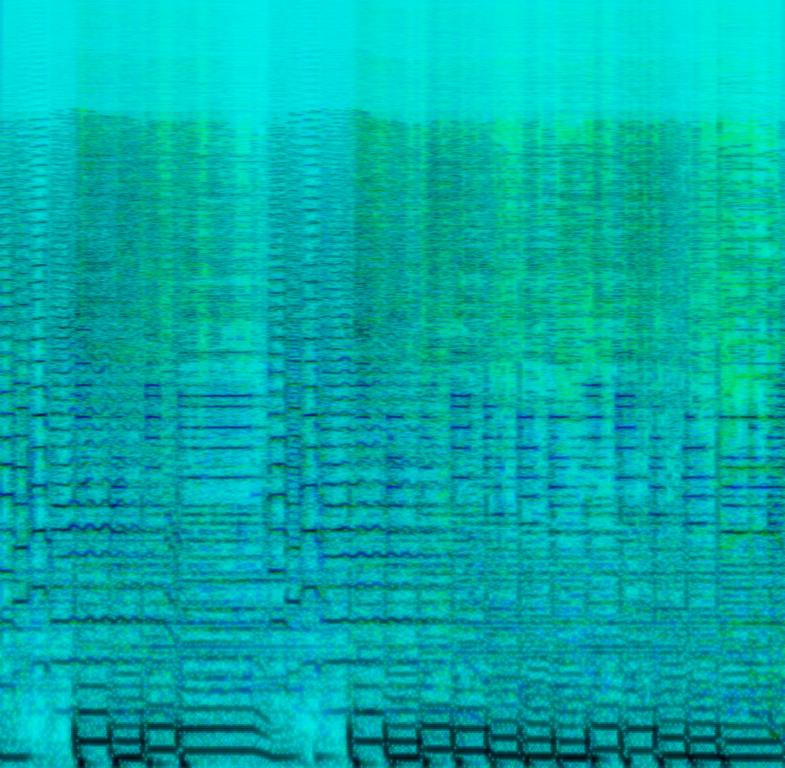
The Alternative/Indie song features layered punchy kicks, energetic crash cymbals, groovy bass and synth key chords, followed by electric guitar licks. It sounds haunting and energetic, almost like a halloween themed song.